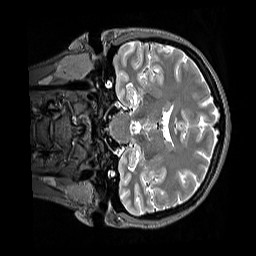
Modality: T2w
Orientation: coronal
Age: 29
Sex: female
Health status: healthy
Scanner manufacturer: siemens
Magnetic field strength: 3 T
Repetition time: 3.2 s
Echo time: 0.568 s